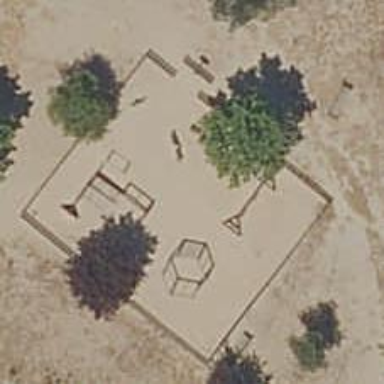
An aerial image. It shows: Playground area for leisure activities on the land.